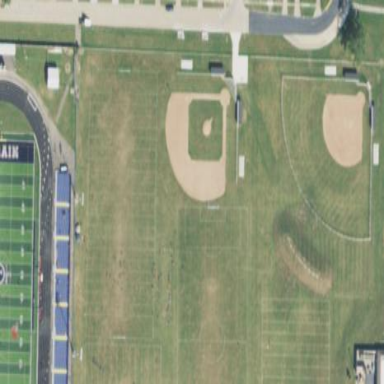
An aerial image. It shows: Baseball pitch for leisure land activities.